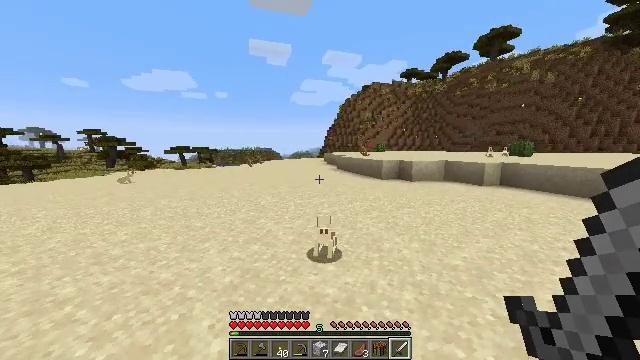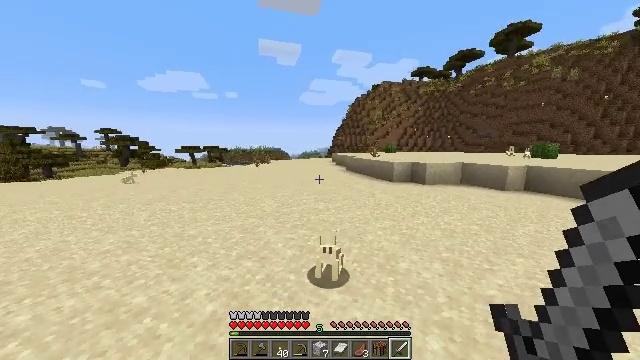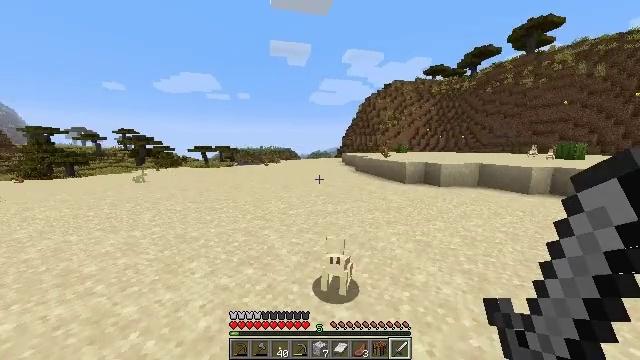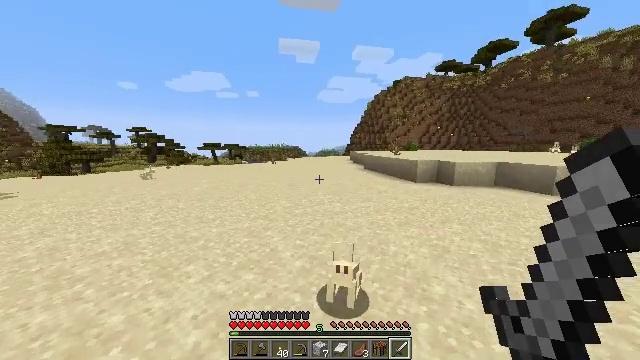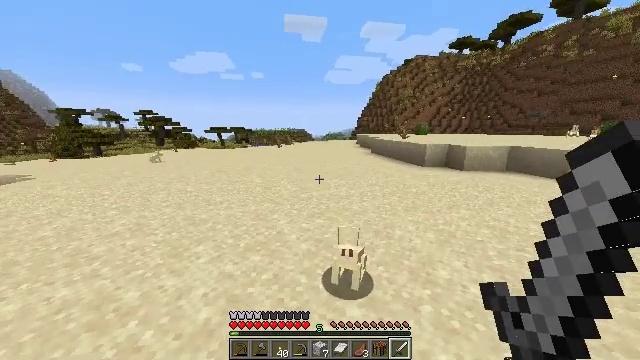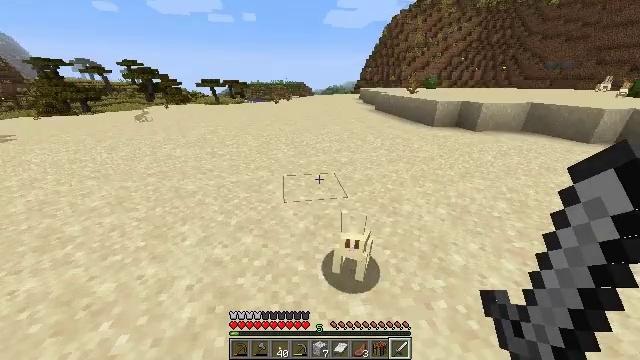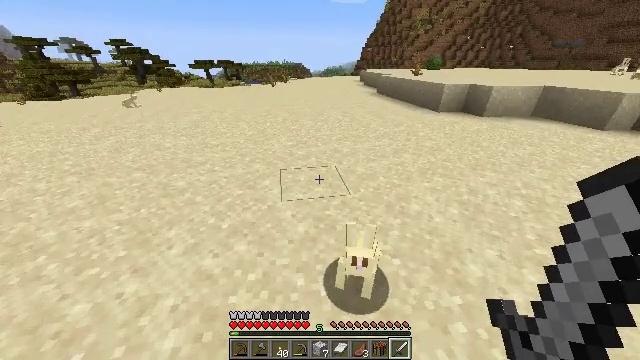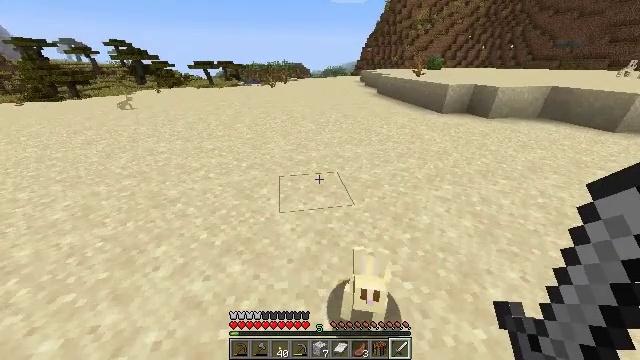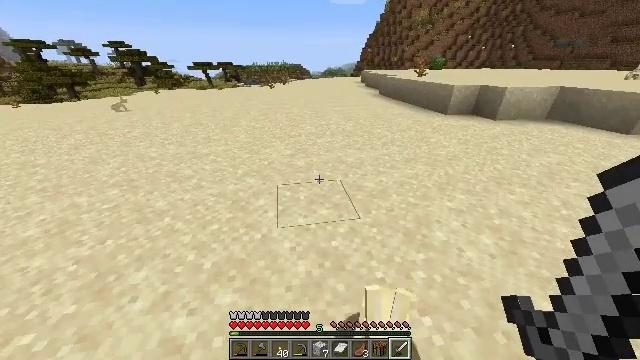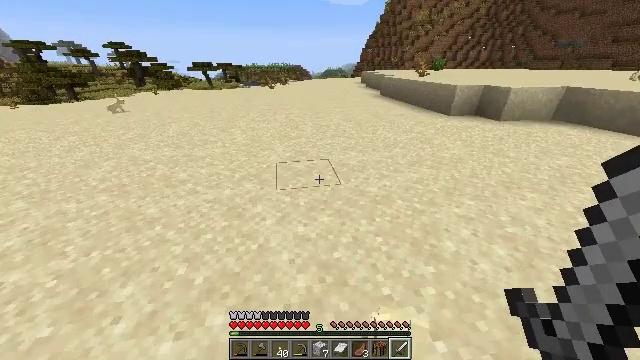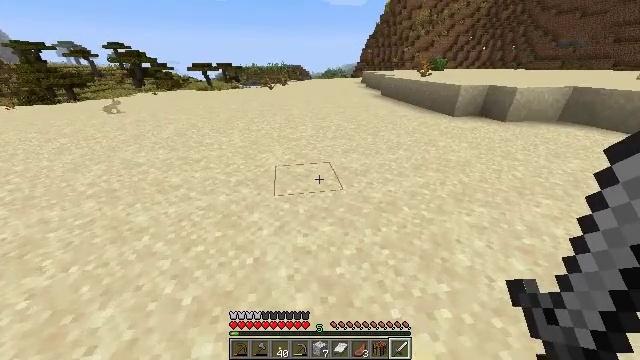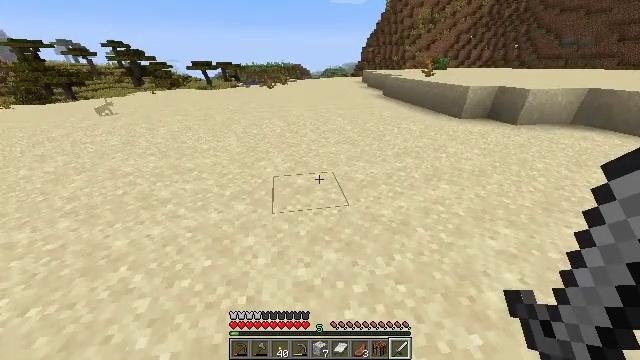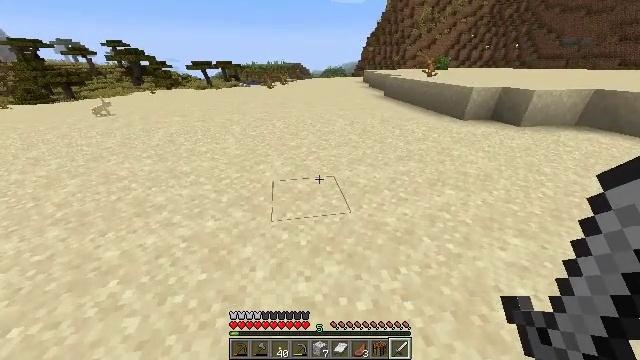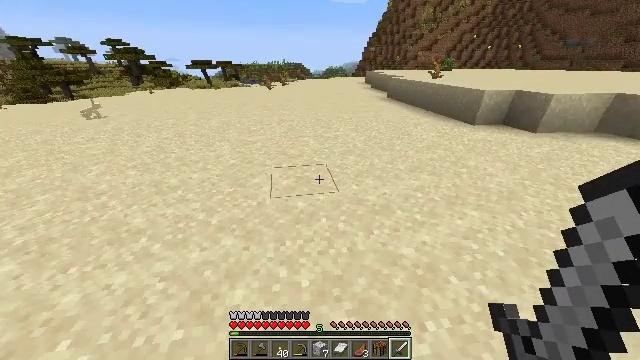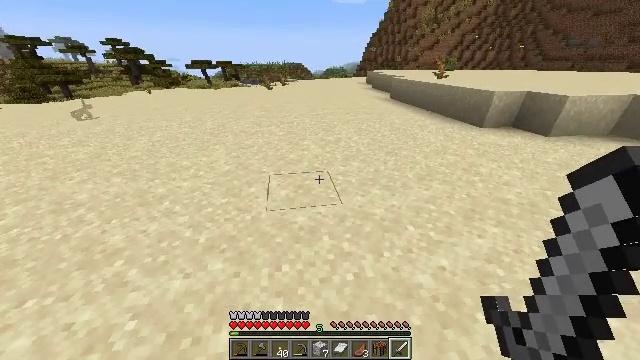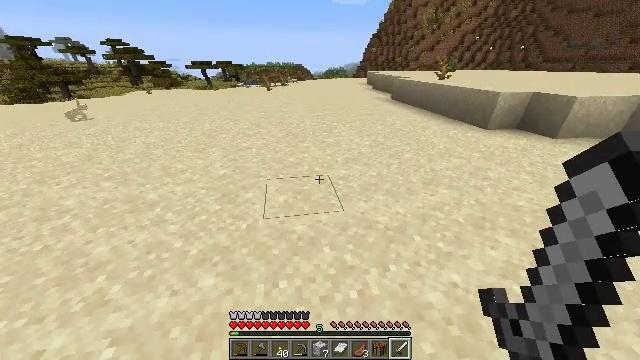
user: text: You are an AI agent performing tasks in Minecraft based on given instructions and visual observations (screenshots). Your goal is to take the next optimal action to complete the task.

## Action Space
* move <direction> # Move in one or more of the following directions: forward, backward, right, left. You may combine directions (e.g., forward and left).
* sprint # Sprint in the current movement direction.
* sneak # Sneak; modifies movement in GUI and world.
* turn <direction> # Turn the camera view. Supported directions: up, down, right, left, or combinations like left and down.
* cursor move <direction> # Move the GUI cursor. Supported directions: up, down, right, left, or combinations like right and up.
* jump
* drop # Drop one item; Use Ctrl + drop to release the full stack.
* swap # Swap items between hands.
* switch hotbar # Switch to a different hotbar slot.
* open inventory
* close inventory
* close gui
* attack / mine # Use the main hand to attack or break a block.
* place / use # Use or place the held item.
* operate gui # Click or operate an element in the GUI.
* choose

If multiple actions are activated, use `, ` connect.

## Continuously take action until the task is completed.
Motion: motion action
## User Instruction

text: Gather a tall sunflower.
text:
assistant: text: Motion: move forward, sprint, turn left
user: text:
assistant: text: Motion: move forward, sprint, turn left
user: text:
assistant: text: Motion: move forward, sprint, turn left
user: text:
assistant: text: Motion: move forward, sprint, turn left and down
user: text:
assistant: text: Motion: move forward, sprint, turn down
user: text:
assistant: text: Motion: move forward, sprint, turn down
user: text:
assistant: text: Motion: move forward, sprint
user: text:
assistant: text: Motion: move forward, sprint
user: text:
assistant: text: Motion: move forward, sprint
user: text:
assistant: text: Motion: move forward, sprint
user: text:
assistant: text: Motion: move forward, sprint
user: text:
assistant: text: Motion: move forward, sprint
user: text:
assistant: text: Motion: move forward, sprint
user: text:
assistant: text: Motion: move forward, sprint
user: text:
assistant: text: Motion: move forward, sprint
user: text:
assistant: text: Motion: move forward, sprint
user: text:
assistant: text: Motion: move forward, sprint
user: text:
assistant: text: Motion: move forward, sprint
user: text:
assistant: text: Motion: move forward, sprint
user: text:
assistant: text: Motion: move forward, sprint
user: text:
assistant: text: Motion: move forward, sprint
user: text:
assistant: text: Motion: move forward, sprint
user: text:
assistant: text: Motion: move forward, sprint
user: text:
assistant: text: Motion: move forward, sprint
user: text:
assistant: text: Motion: move forward, sprint
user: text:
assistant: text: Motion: move forward, sprint
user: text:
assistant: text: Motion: move forward, sprint
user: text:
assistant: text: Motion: move forward, sprint
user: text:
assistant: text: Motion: move forward, sprint
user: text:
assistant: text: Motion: move forward, sprint